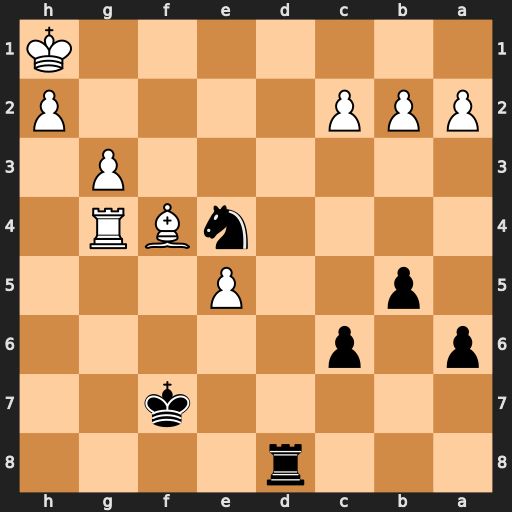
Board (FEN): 3r4/5k2/p1p5/1p2P3/4nBR1/6P1/PPP4P/7K
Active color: b
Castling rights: -
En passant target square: -
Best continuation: Nf2+ Kg2 Nxg4